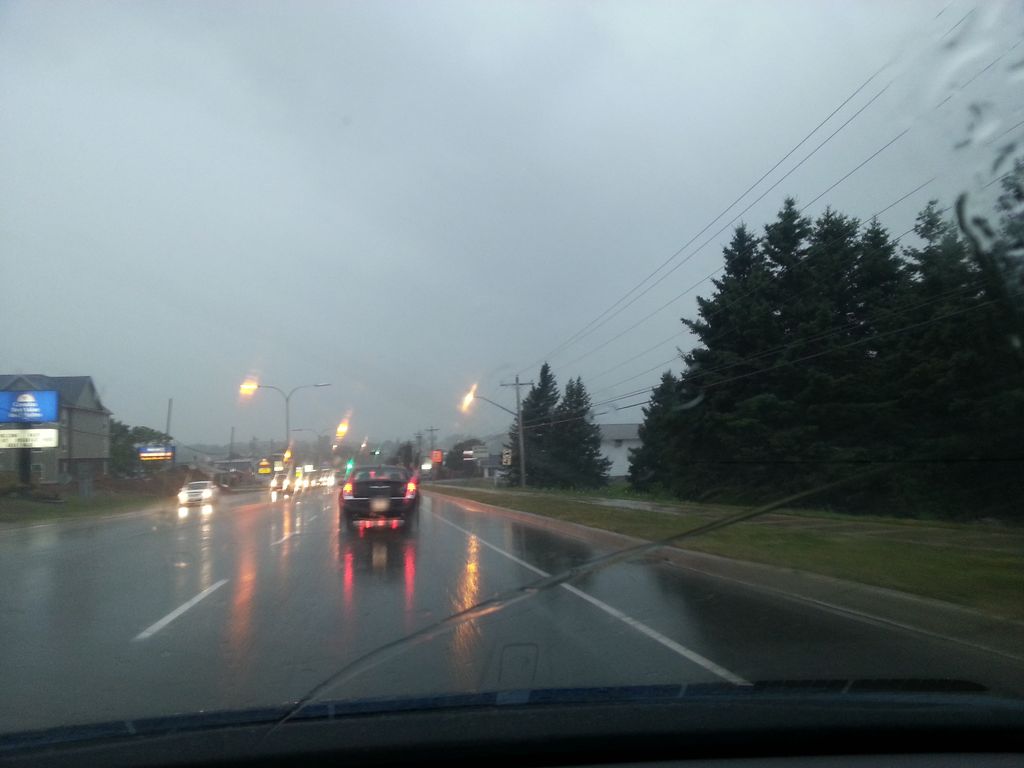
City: charlottetown